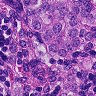
Metastatic tissue present: yes